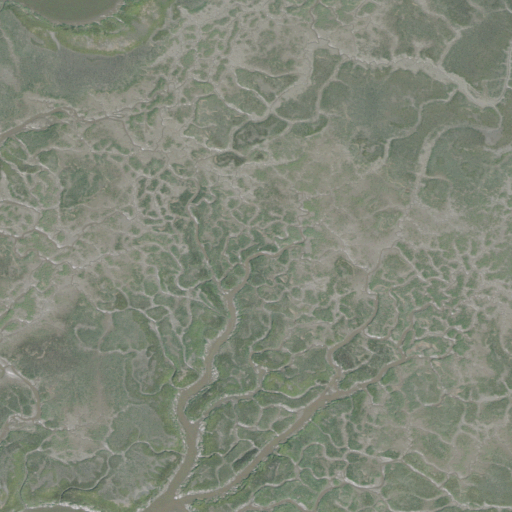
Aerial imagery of island in South Carolina named Morgan Island containing herbaceous wetlands and open water